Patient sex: M
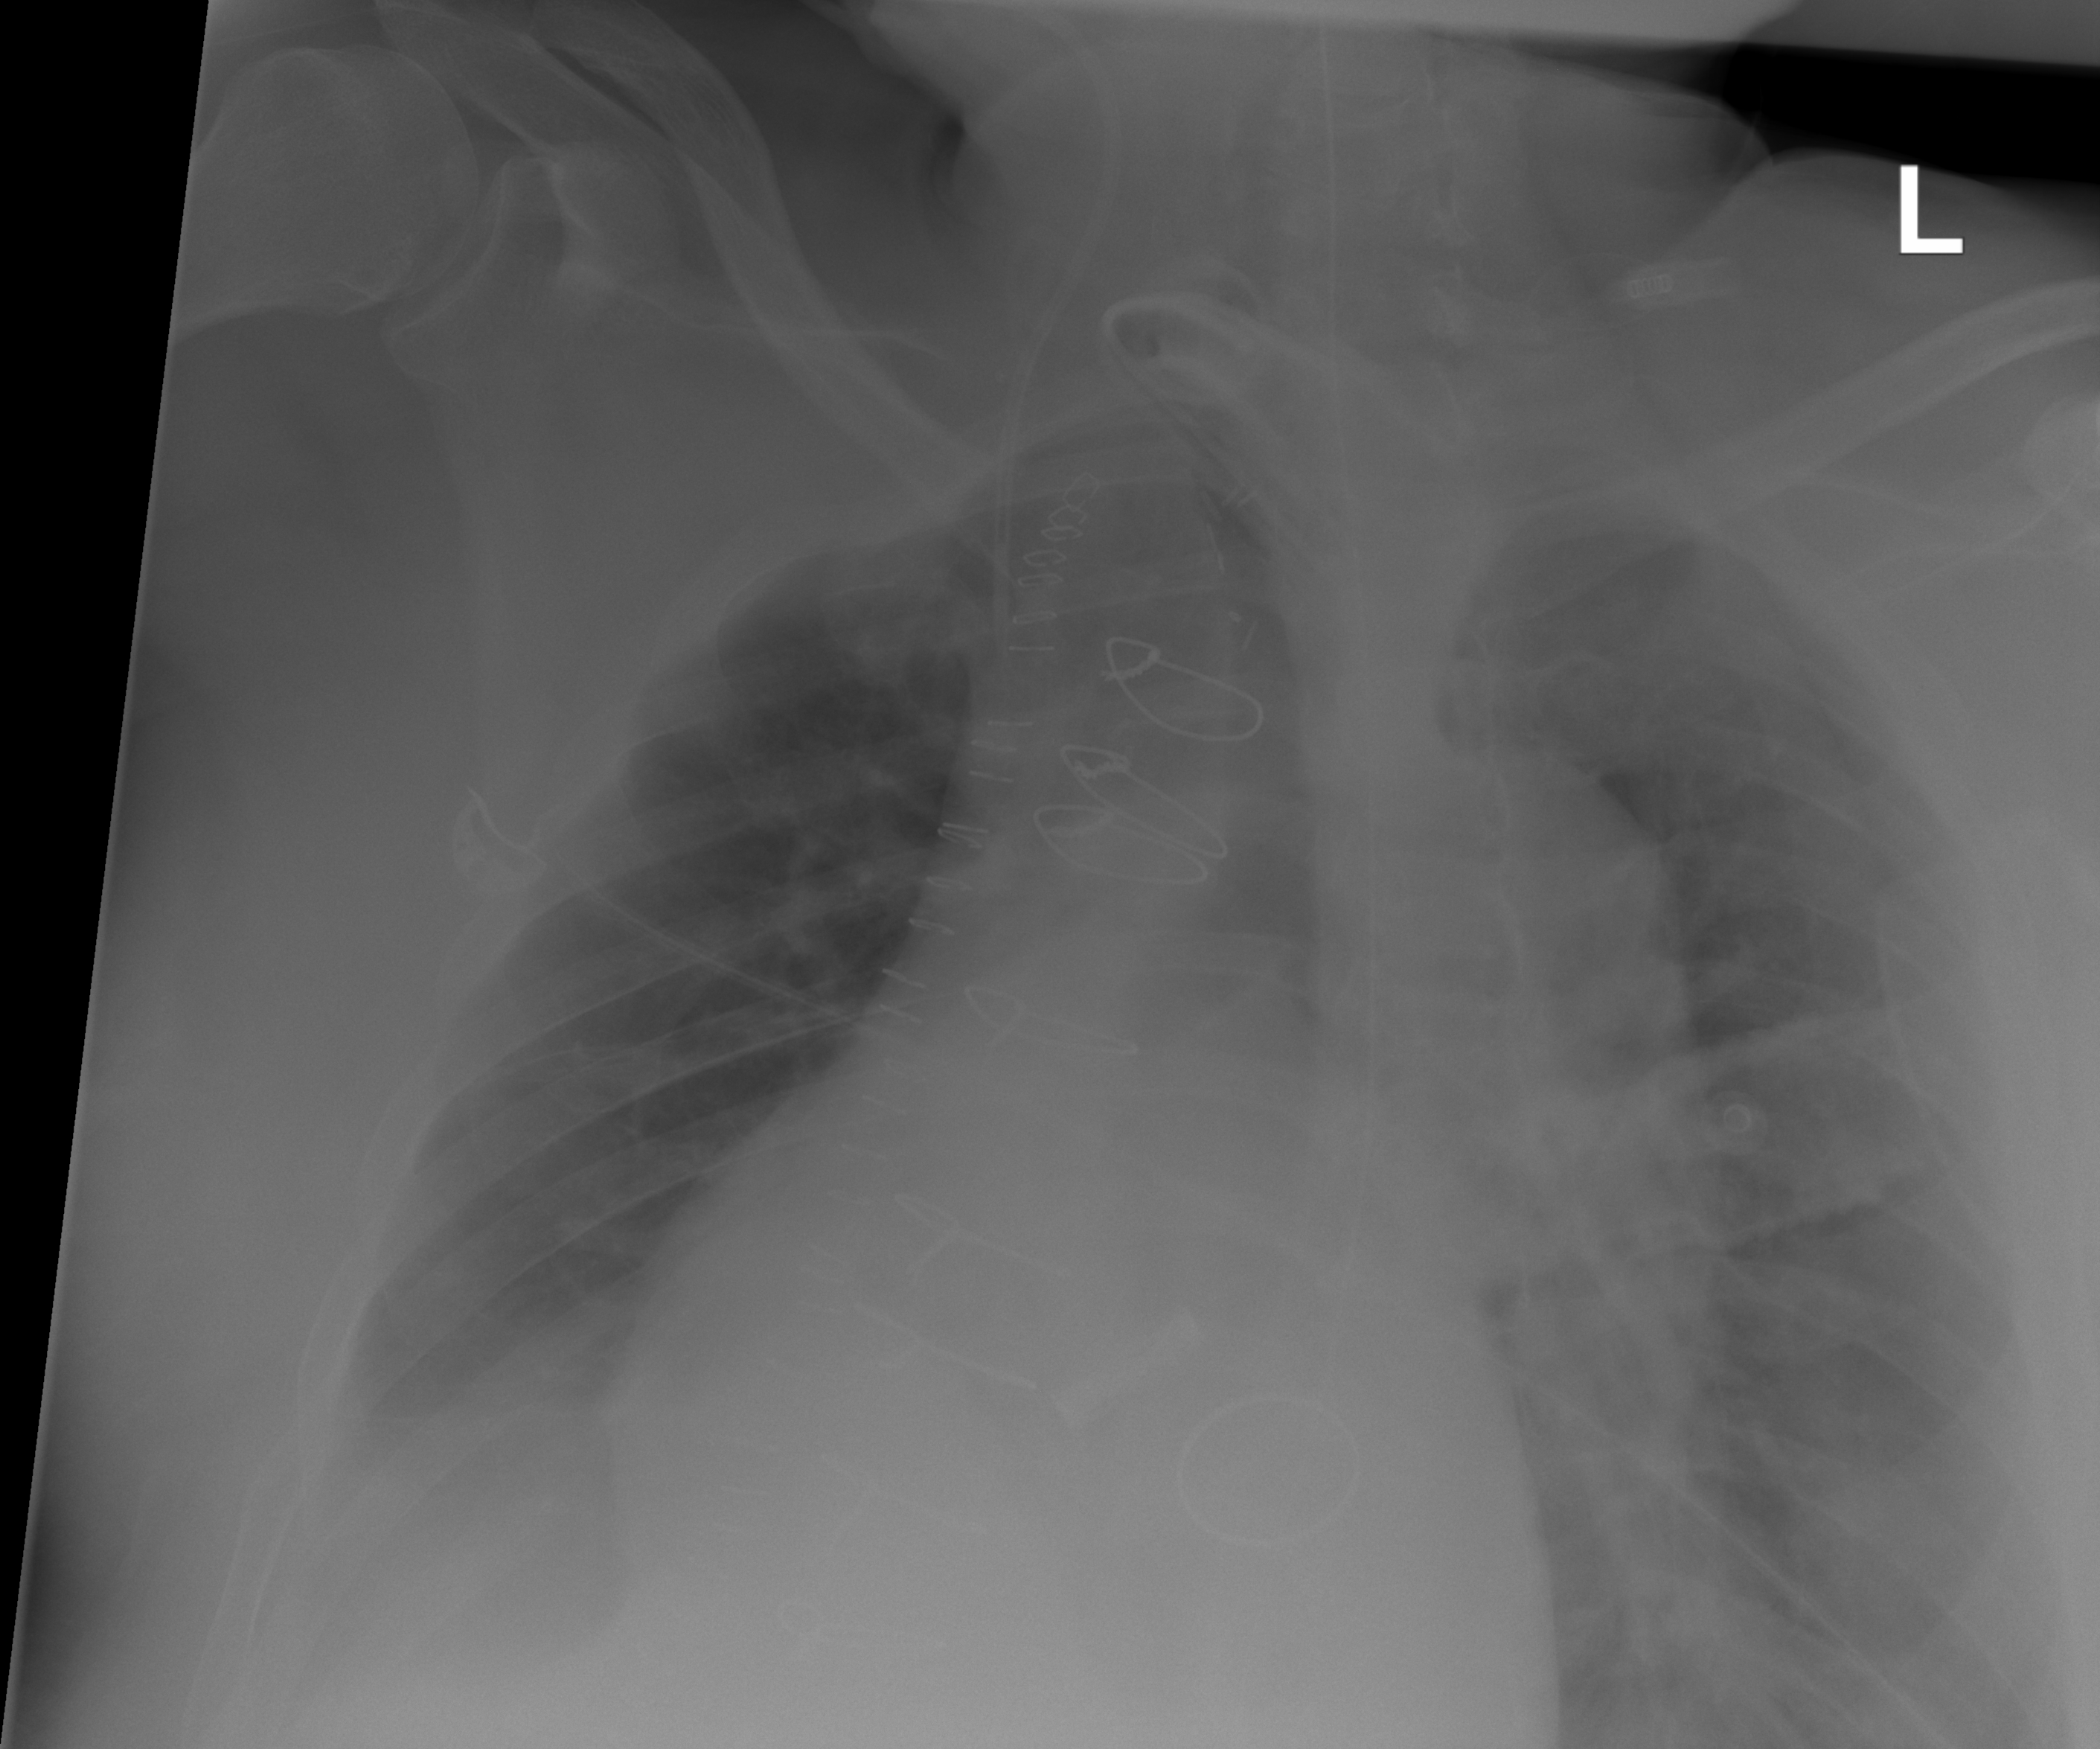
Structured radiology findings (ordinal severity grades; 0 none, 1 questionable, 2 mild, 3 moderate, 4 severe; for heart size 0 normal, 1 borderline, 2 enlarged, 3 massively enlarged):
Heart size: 2
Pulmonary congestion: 1
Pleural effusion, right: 0
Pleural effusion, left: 0
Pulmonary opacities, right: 0
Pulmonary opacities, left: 0
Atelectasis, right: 0
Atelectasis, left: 0